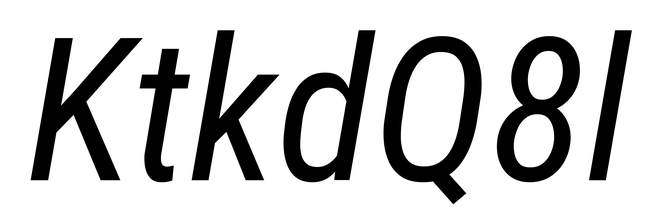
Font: Roboto-Italic_Condensed_Italic